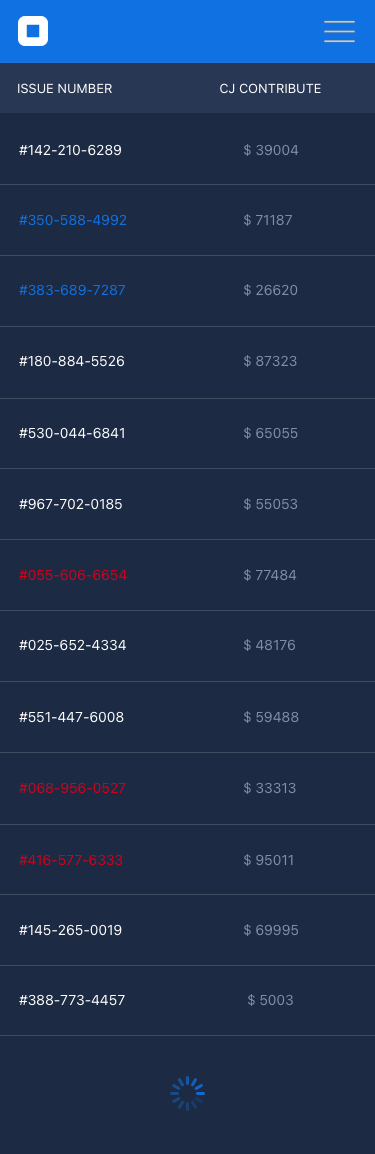
Text in this UI design:
ISSUE NUMBER
CJ CONTRIBUTE
#142-210-6289
$ 39004
#350-588-4992
$ 71187
#383-689-7287
$ 26620
#180-884-5526
$ 87323
#530-044-6841
$ 65055
#967-702-0185
$ 55053
#055-606-6654
$ 77484
#025-652-4334
$ 48176
#551-447-6008
$ 59488
#068-956-0527
$ 33313
#416-577-6333
$ 95011
#145-265-0019
$ 69995
#388-773-4457
$ 5003